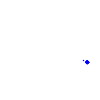
Particle: proton